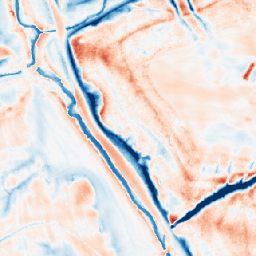
Category: edge_preserving
Decomposition family: guided
Decomposition parameters: radius: 8
eps: 0.01
Upsampling method: area
Upsampling parameters: scale: 4
Upsampling scale: 4